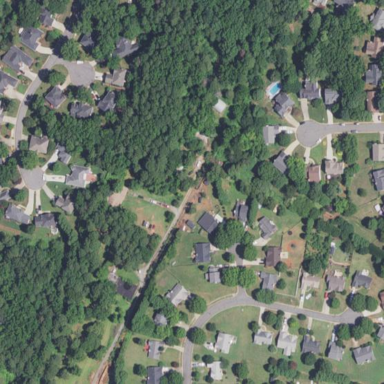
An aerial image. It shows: Residential area consisting of single-family homes.